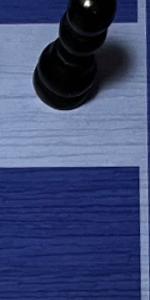
Label: Empty